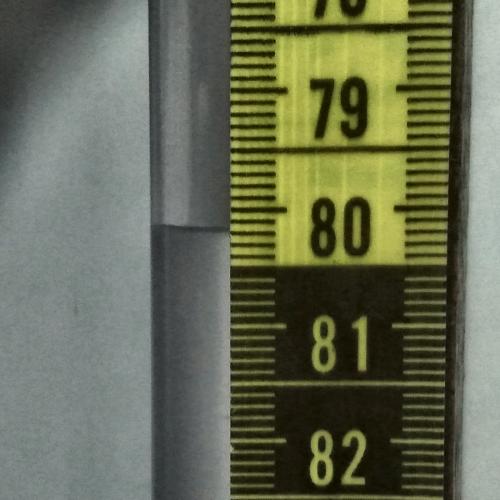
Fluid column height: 80.2 cm